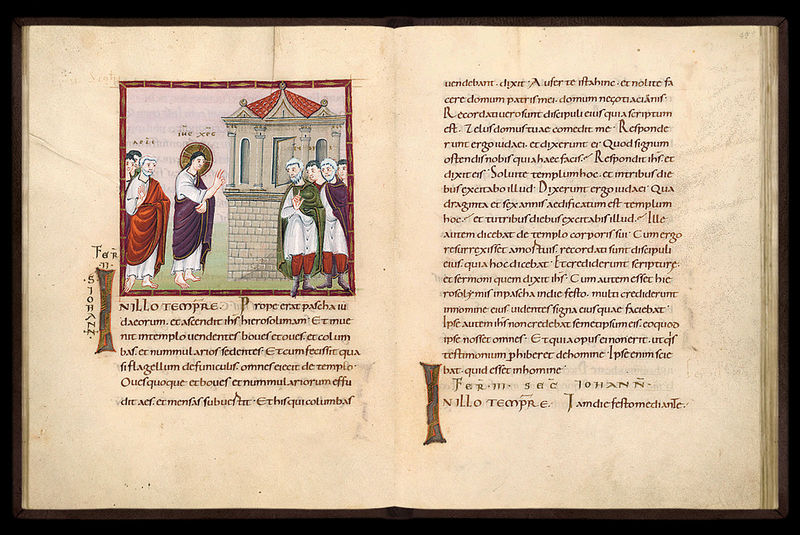
Titel: Egbert- Codex (Codex Egberti)
Institution: Trier, Stadtbibliothek/Stadtarchiv
Schlagwörter: hand, umhang, weiß, grün, menschen, männer, säulen, tür, haus, rot, beige, bart, falten, steine, bild, kirche, england, turm, schrift, lila, cloaks, könig, men, red, religious, robes, white, figures, gold, gray, green, robe, windows, pink, brown, buch, burg, religion, druck, seite, illustration, text, buchdruck, heiligenschein, christus, jesus, segen, segnen, building, roof, tower, heiliger, tempel, grass, paper, jünger, israel, castle, purple, saint, writing, johann, letters, letter, temple, latein, brick, bricks, book, christ, buchmalerei, altertum, saints, stones, blessing, gesture, page, lial, latin, illumination, middle ages, tiles, manuscript, halo, capital, pages, jesus christ, barefoot, i, nimbus, ro, parable, gestures, initial, illuminated, deciples, aura, nillo, tempre, sotry